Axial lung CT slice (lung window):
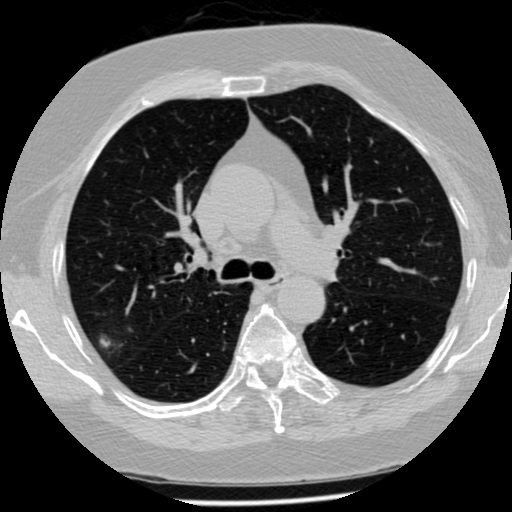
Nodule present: yes
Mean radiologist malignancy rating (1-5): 3.5